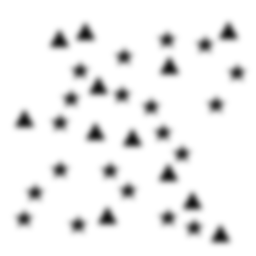
Squares: 0
Triangles: 12
Stars: 20
Total shapes: 32